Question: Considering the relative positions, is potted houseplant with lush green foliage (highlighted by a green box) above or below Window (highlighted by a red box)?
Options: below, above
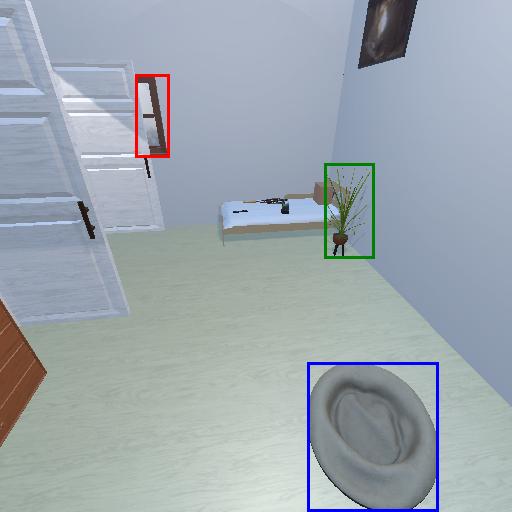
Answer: below